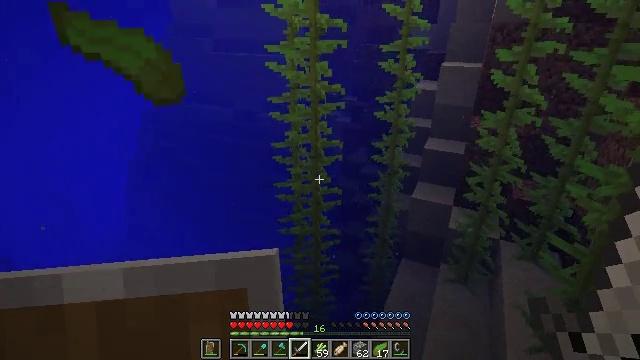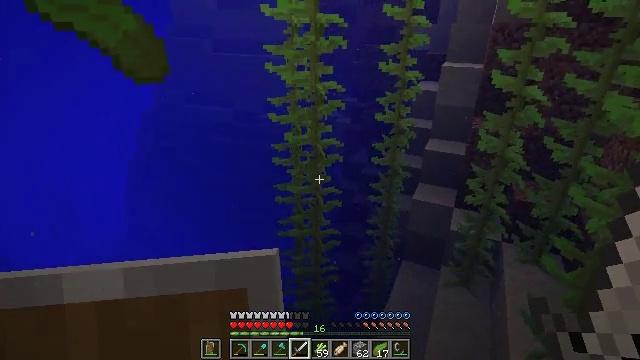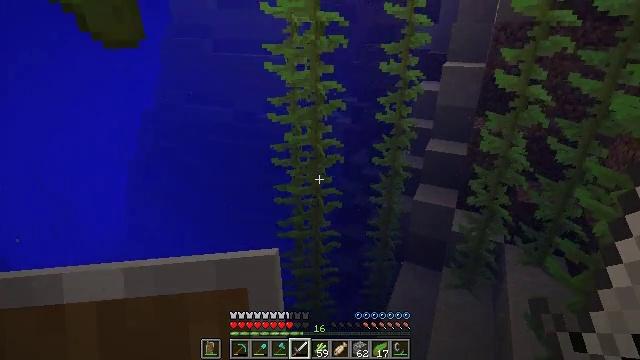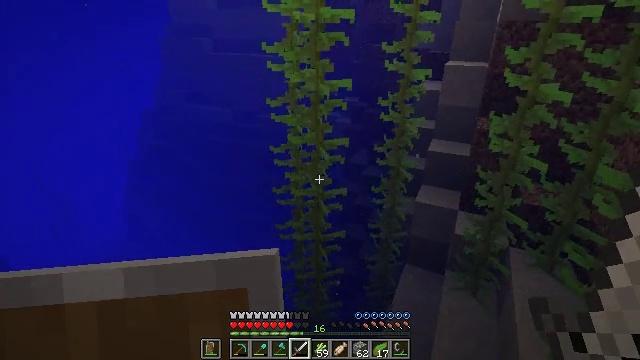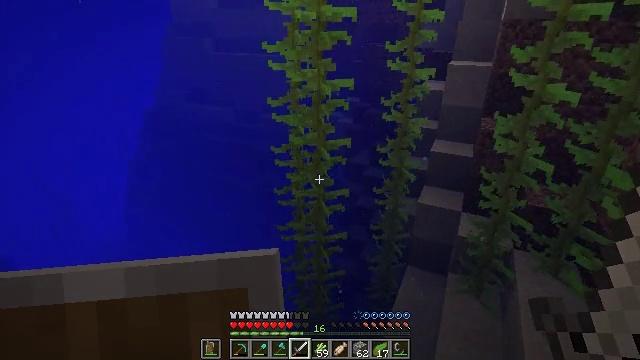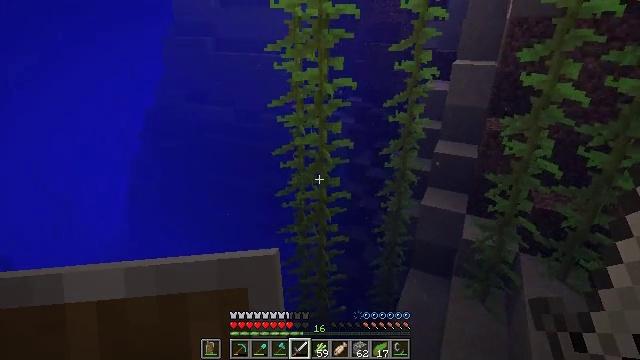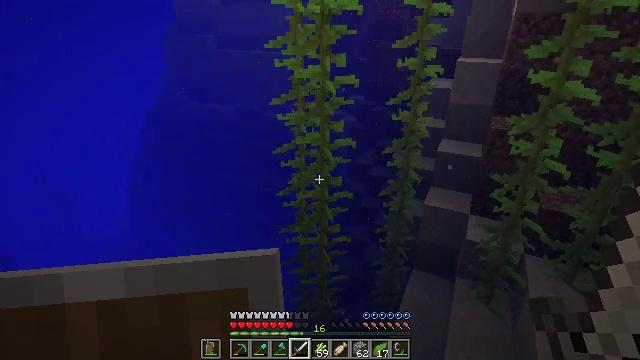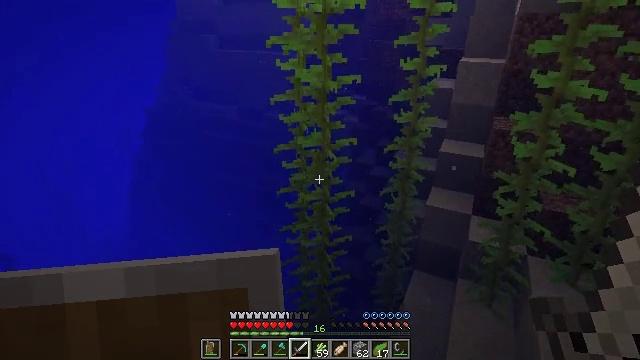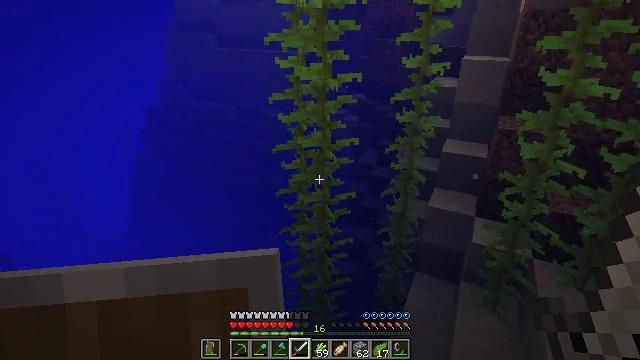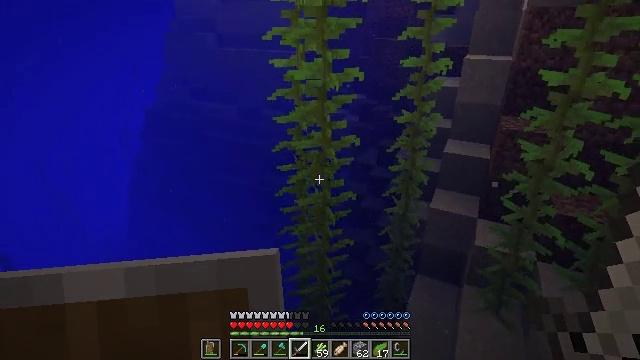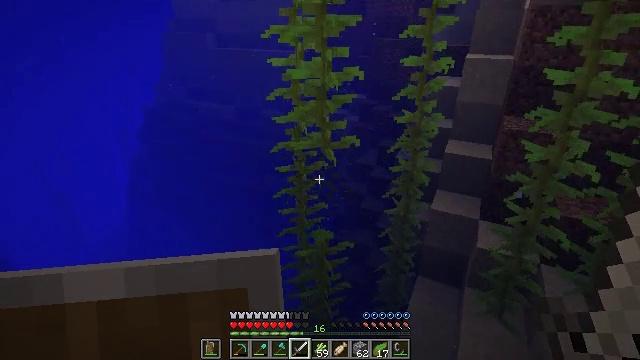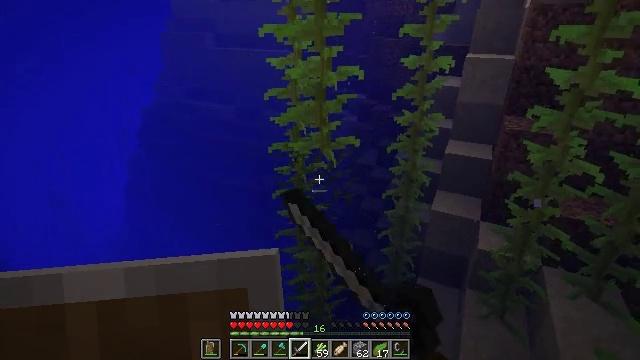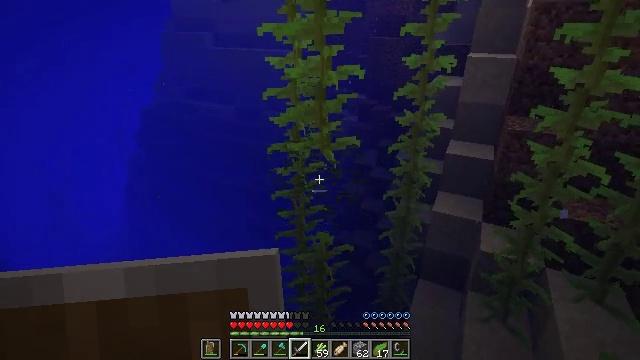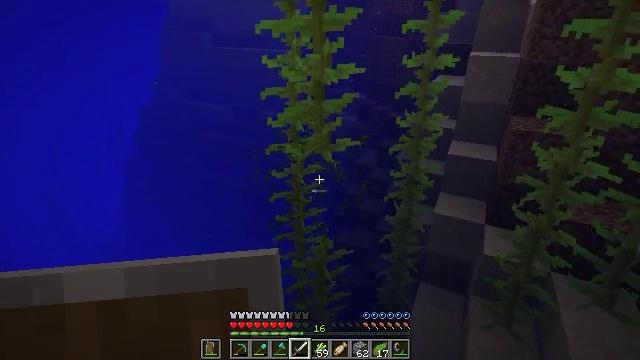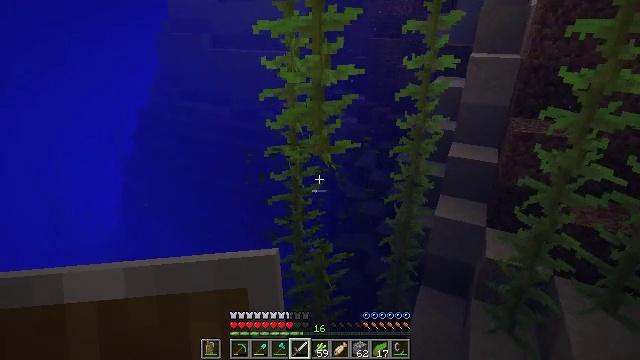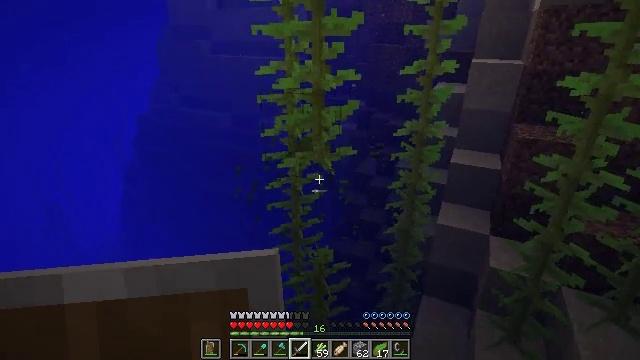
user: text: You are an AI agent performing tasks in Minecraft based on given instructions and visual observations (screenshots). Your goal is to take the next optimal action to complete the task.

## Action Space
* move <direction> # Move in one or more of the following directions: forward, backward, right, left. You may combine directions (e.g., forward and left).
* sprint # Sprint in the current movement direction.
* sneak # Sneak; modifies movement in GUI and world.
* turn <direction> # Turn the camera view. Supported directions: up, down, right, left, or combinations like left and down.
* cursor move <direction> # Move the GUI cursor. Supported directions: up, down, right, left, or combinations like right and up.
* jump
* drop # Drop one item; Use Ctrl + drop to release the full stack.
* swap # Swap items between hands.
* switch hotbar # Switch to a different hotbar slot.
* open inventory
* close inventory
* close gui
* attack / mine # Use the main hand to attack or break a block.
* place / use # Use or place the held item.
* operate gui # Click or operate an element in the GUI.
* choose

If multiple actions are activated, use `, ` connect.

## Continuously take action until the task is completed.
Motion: motion action
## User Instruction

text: Break the kelp plant in the ocean.
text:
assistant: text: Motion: move forward, attack / mine
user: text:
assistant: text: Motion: move forward, attack / mine
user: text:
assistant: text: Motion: move forward, attack / mine
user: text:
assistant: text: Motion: move forward, attack / mine
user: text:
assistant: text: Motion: move forward, attack / mine
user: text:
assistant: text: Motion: move forward
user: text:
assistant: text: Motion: move forward
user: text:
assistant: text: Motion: move forward
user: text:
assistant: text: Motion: move forward
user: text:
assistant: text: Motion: move forward, attack / mine
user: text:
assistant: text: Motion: move forward, attack / mine
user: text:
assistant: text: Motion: move forward, attack / mine
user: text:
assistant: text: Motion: move forward, attack / mine
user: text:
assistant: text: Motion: move forward, attack / mine
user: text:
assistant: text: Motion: move forward, turn up
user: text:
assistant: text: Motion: move forward, turn left and up
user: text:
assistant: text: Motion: move forward, attack / mine
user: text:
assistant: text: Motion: move forward, attack / mine
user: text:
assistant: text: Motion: move forward, attack / mine
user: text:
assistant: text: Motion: move forward and move right
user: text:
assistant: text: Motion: move forward and move right, attack / mine
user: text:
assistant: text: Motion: move forward and move right, attack / mine
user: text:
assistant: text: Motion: move forward and move right, turn right, attack / mine
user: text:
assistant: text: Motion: move forward and move right, turn right
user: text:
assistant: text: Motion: move forward and move right, turn right, attack / mine
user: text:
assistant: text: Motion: move forward and move right, turn right, attack / mine
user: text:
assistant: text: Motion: move forward and move right, turn right and up, attack / mine
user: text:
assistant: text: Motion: move forward and move right, turn right, attack / mine
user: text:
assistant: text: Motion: move forward and move right, turn right, attack / mine
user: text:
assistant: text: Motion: move forward and move right, turn right, attack / mine